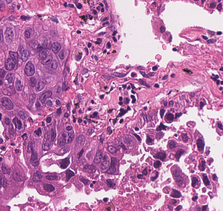
Tumor epithelial tissue: yes
Tumor-associated stroma tissue: yes
Normal tissue: no